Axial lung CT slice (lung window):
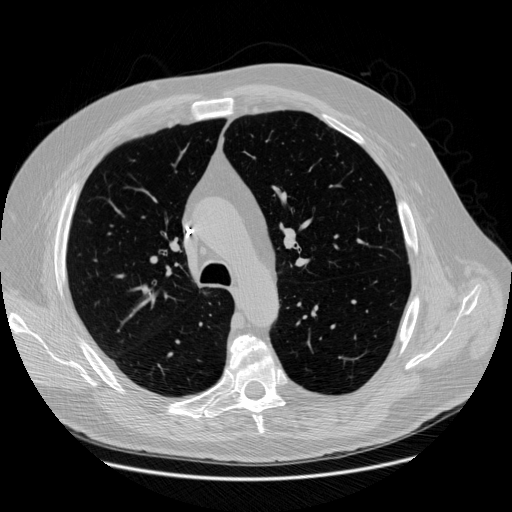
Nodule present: no